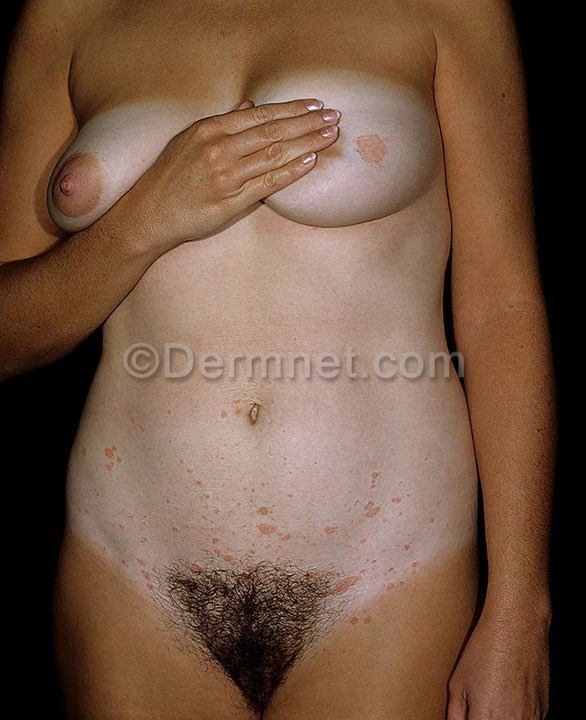
Disease: Psoriasis pictures Lichen Planus and related diseases